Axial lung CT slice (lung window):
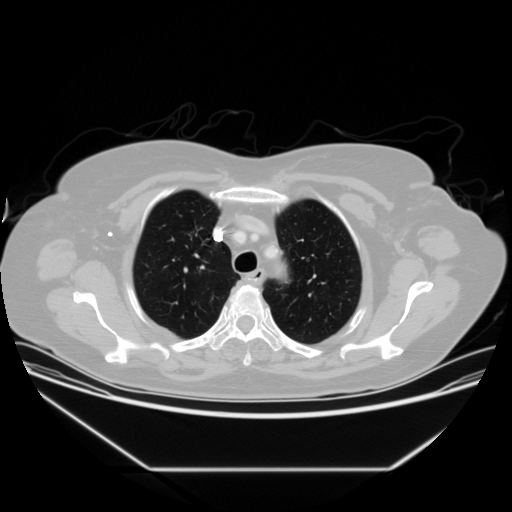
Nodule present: no